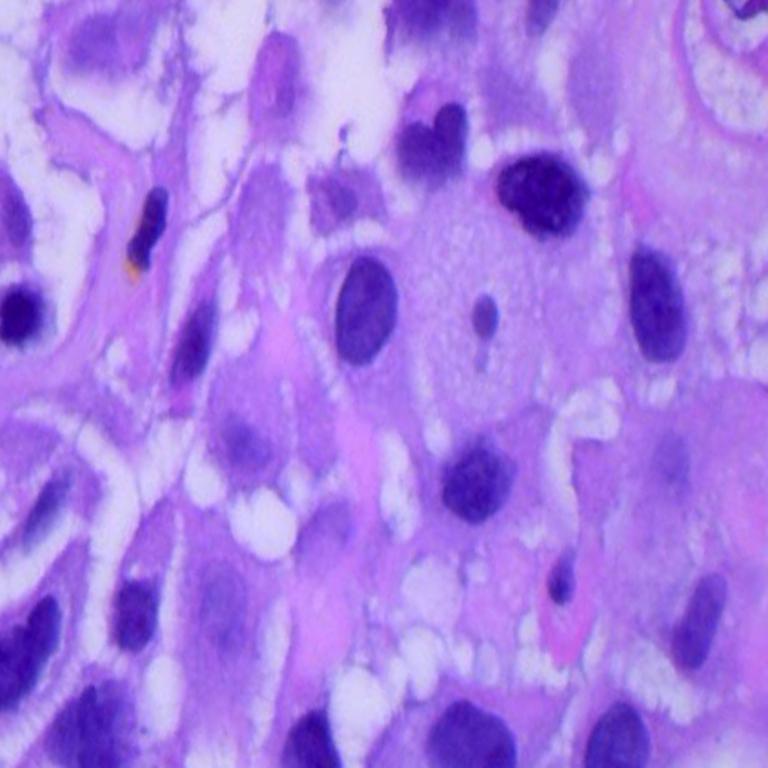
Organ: lung
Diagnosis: squamous carcinomas